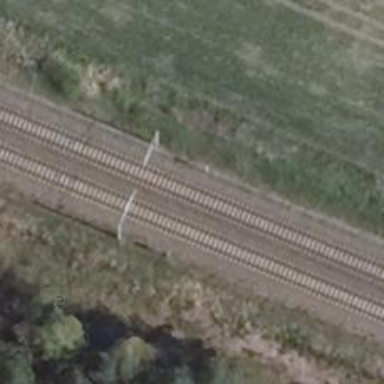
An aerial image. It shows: Railway signal.